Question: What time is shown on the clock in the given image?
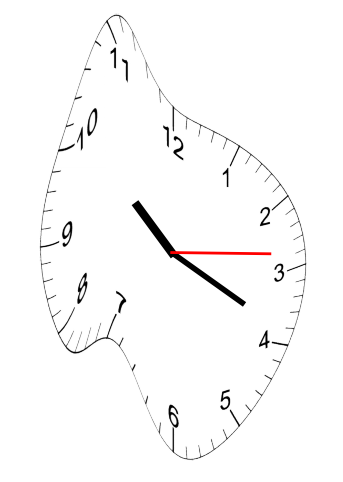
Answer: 10:19:14